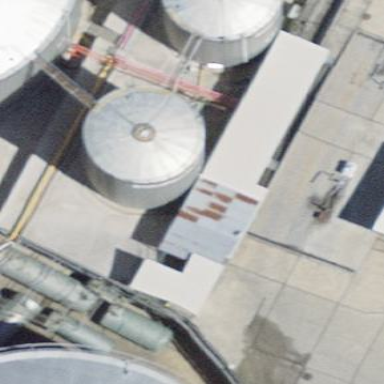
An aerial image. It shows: Storage tank with man-made structure.